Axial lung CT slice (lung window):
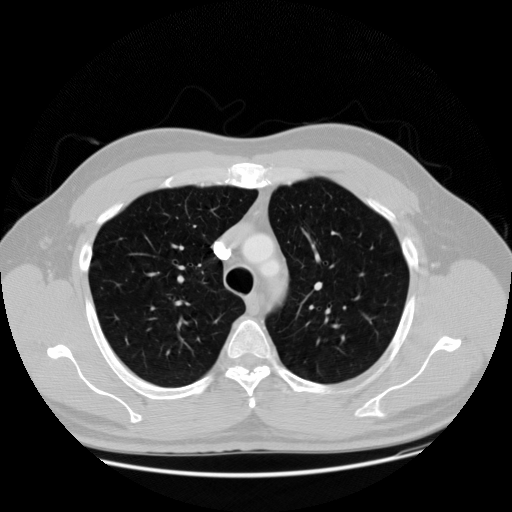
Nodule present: no